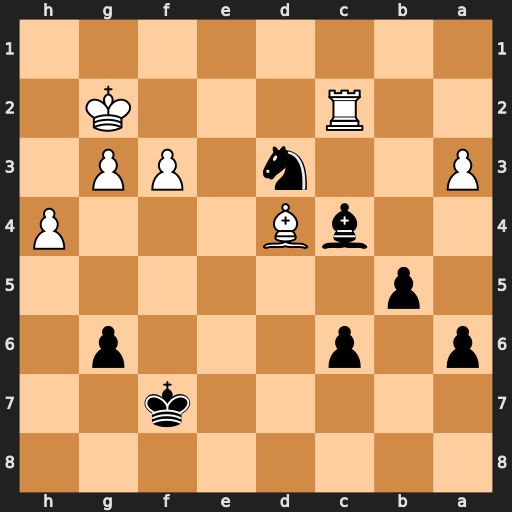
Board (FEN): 8/5k2/p1p3p1/1p6/2bB3P/P2n1PP1/2R3K1/8
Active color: b
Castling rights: -
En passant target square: -
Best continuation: Ne1+ Kf2 Nxc2